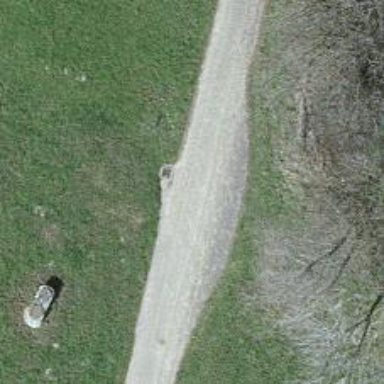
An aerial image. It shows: Passing place on the road.